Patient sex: M
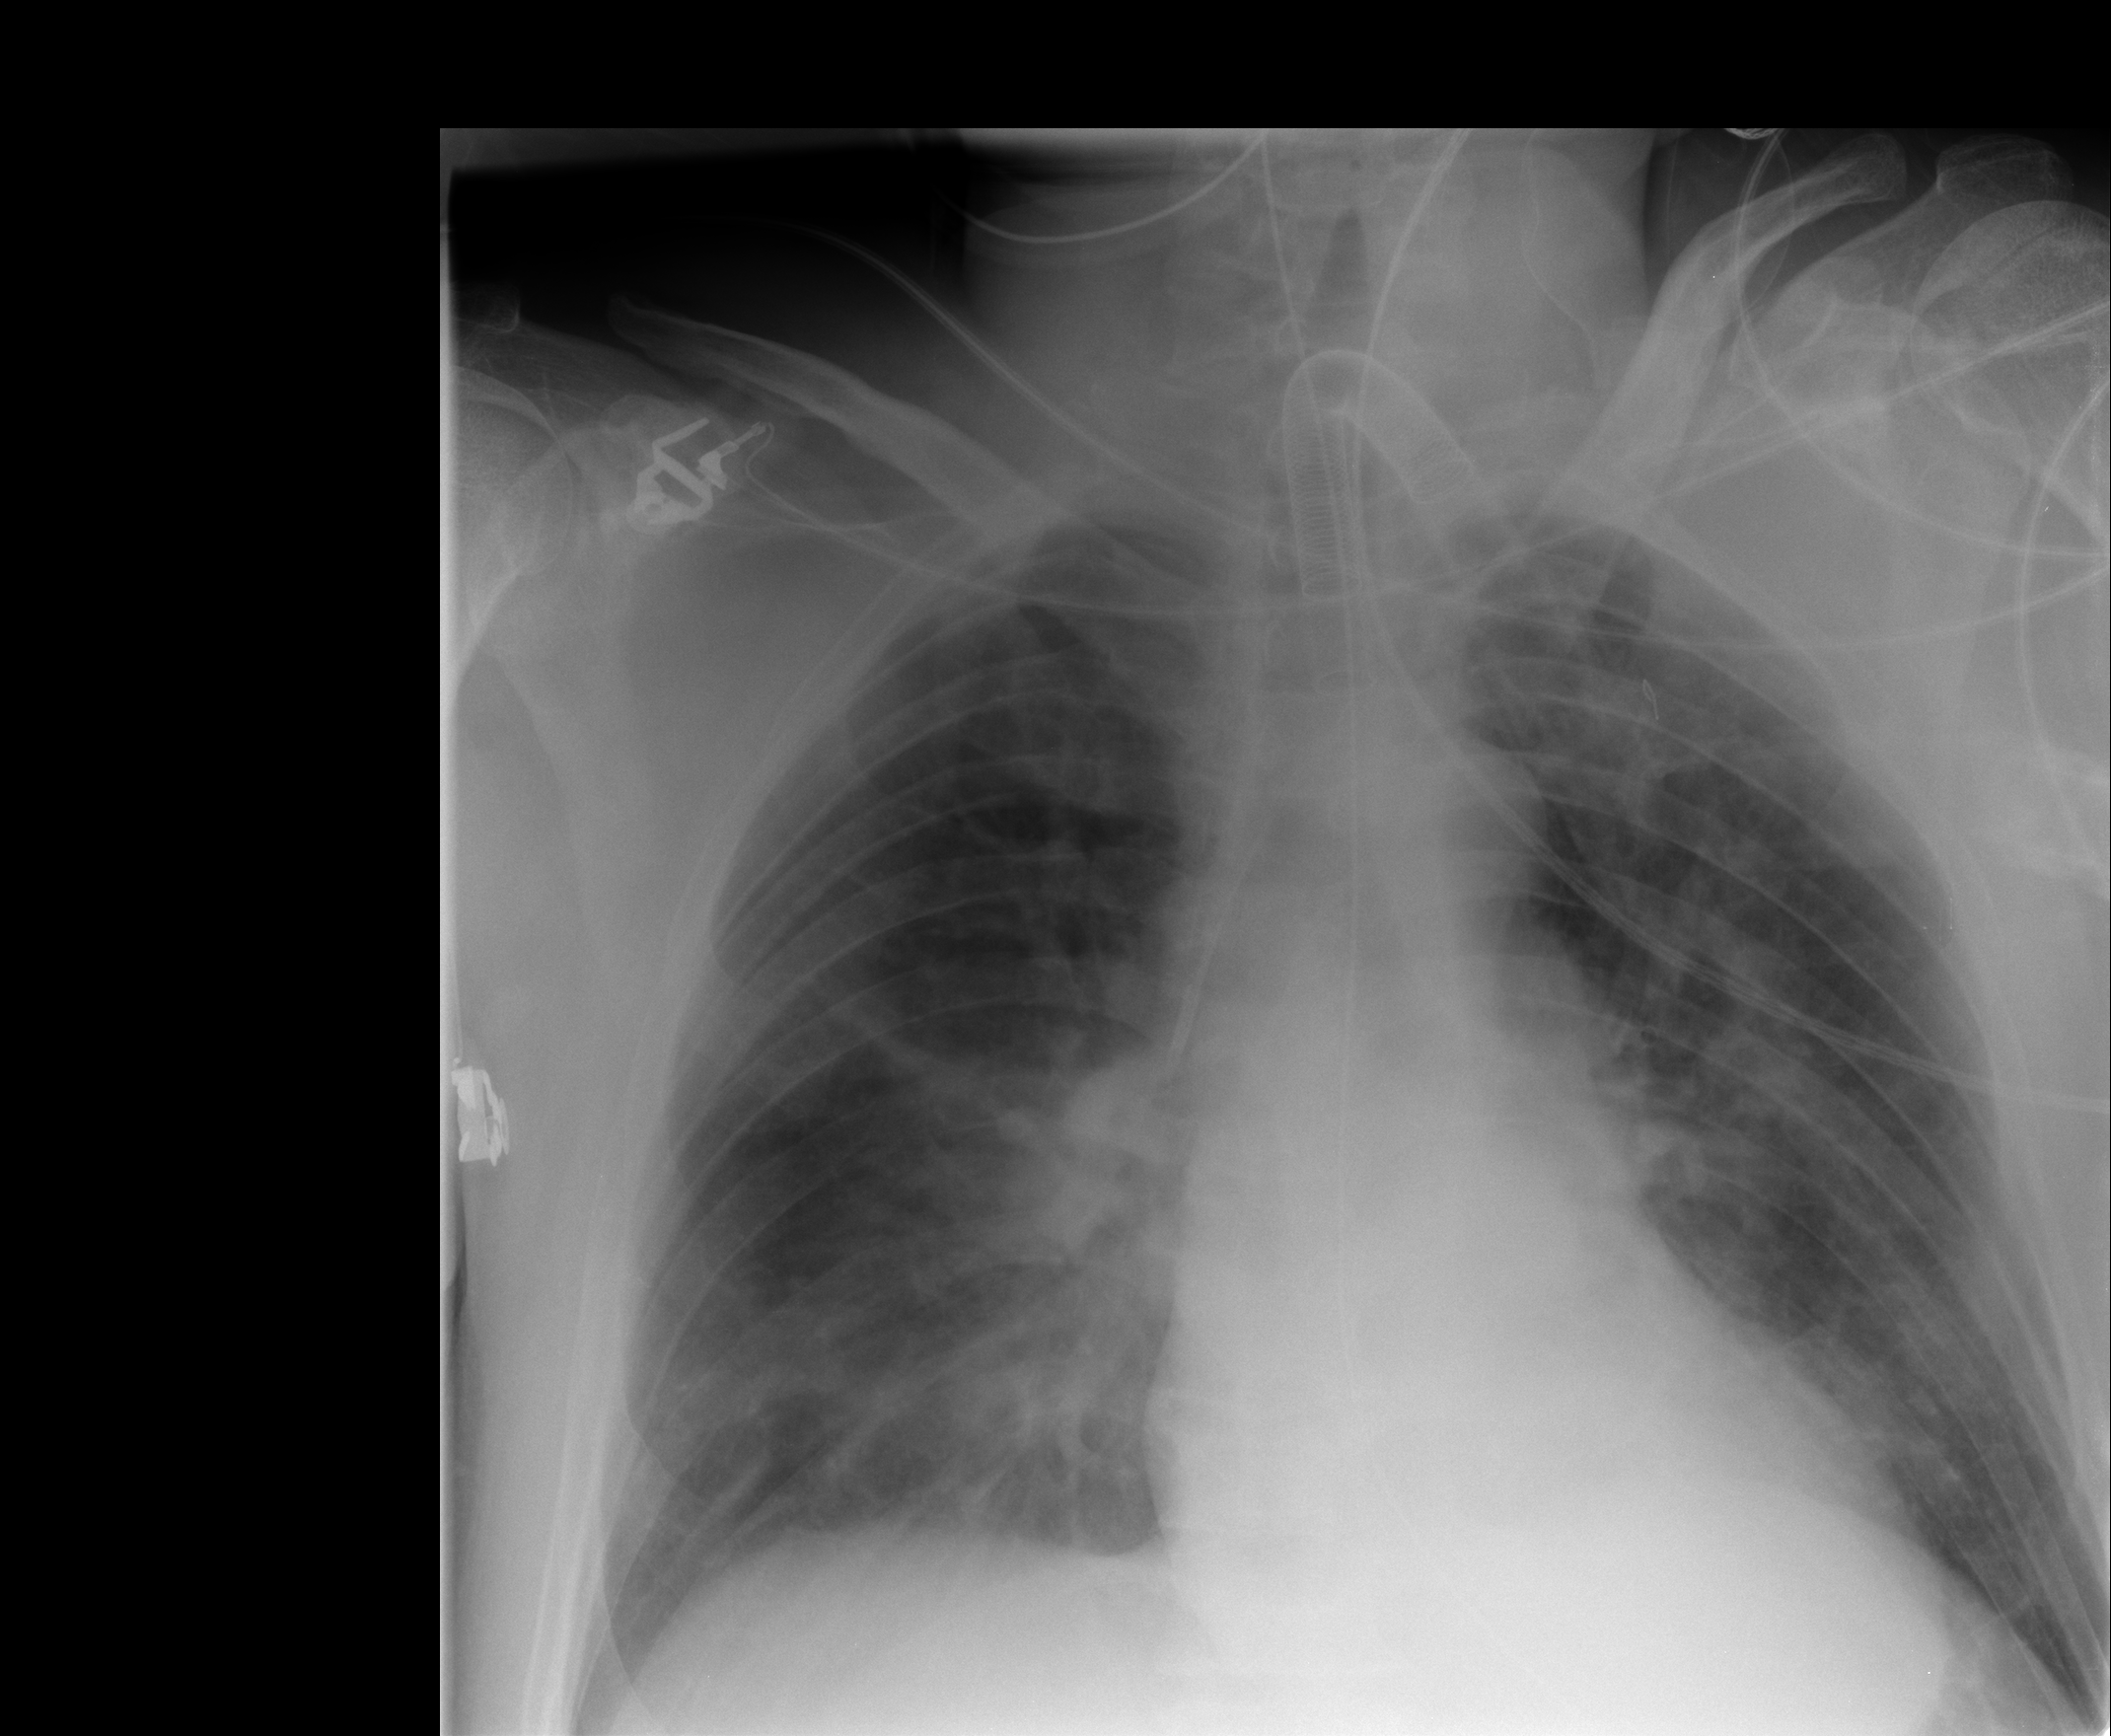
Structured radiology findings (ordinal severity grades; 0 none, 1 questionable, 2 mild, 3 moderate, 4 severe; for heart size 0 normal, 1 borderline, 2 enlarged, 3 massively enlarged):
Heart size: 0
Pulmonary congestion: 2
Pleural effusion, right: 1
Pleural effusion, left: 1
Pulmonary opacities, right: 2
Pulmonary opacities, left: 2
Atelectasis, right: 2
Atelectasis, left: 2